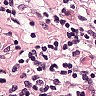
Metastatic tissue present: no